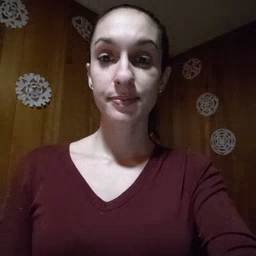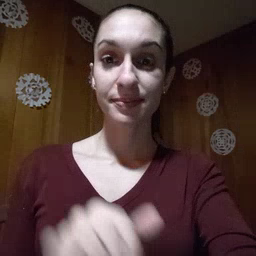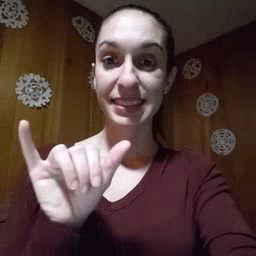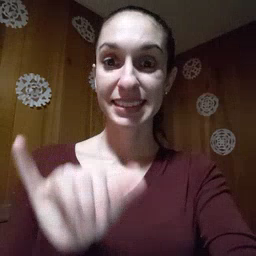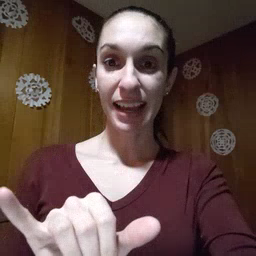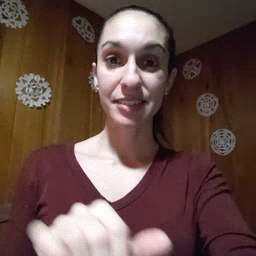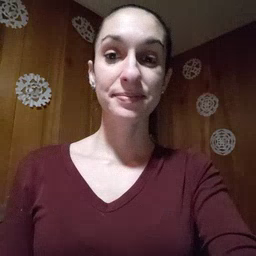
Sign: stay